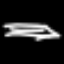
Label: pencil